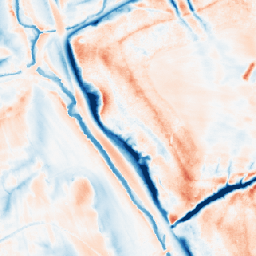
Category: classical
Decomposition family: gaussian_anisotropic
Decomposition parameters: sigma_x: 10
sigma_y: 5
Upsampling method: area
Upsampling parameters: scale: 8
Upsampling scale: 8